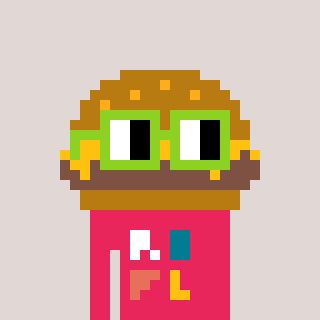
a pixel art character with square light green glasses, a burger-shaped head and a redpinkish-colored body on a warm background